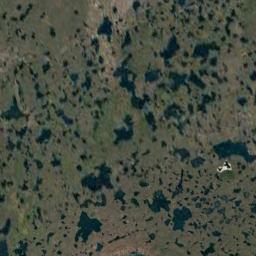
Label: wetland